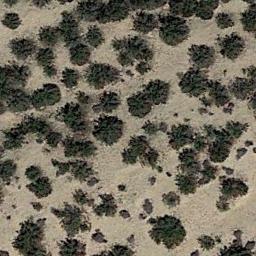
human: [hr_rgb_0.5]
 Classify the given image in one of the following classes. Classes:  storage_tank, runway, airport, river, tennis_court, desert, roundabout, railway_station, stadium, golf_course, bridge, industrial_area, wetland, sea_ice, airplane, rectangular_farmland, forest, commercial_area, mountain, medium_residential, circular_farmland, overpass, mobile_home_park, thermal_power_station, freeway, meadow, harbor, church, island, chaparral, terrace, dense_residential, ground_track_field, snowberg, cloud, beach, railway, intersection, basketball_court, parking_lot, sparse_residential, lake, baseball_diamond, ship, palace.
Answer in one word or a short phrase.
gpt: chaparral